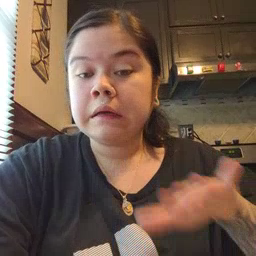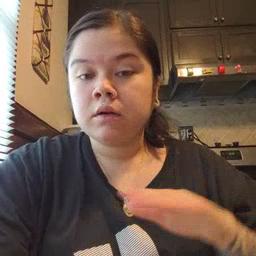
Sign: clean